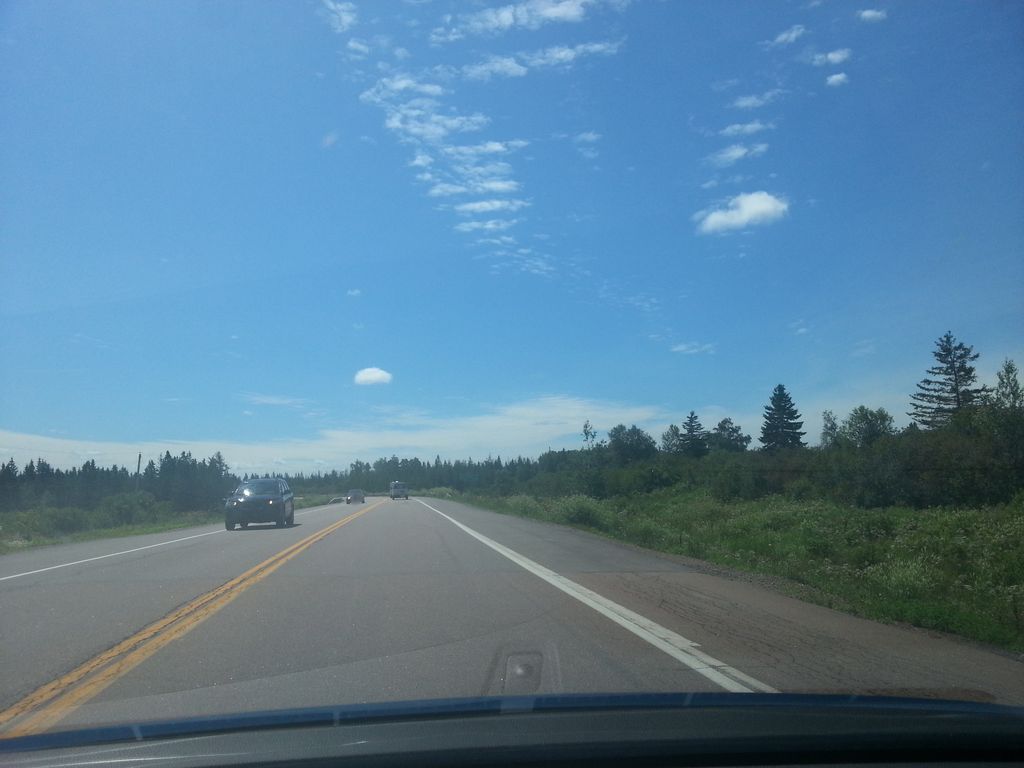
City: charlottetown